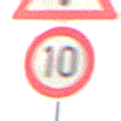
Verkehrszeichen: Geschwindigkeit10
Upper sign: Gefahrenstelle
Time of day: MorningAfternoon
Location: Outdoor (Beach)
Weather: PartlyCloudy
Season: NotSpecified
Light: Natural